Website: slack
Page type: stored-credit-cards
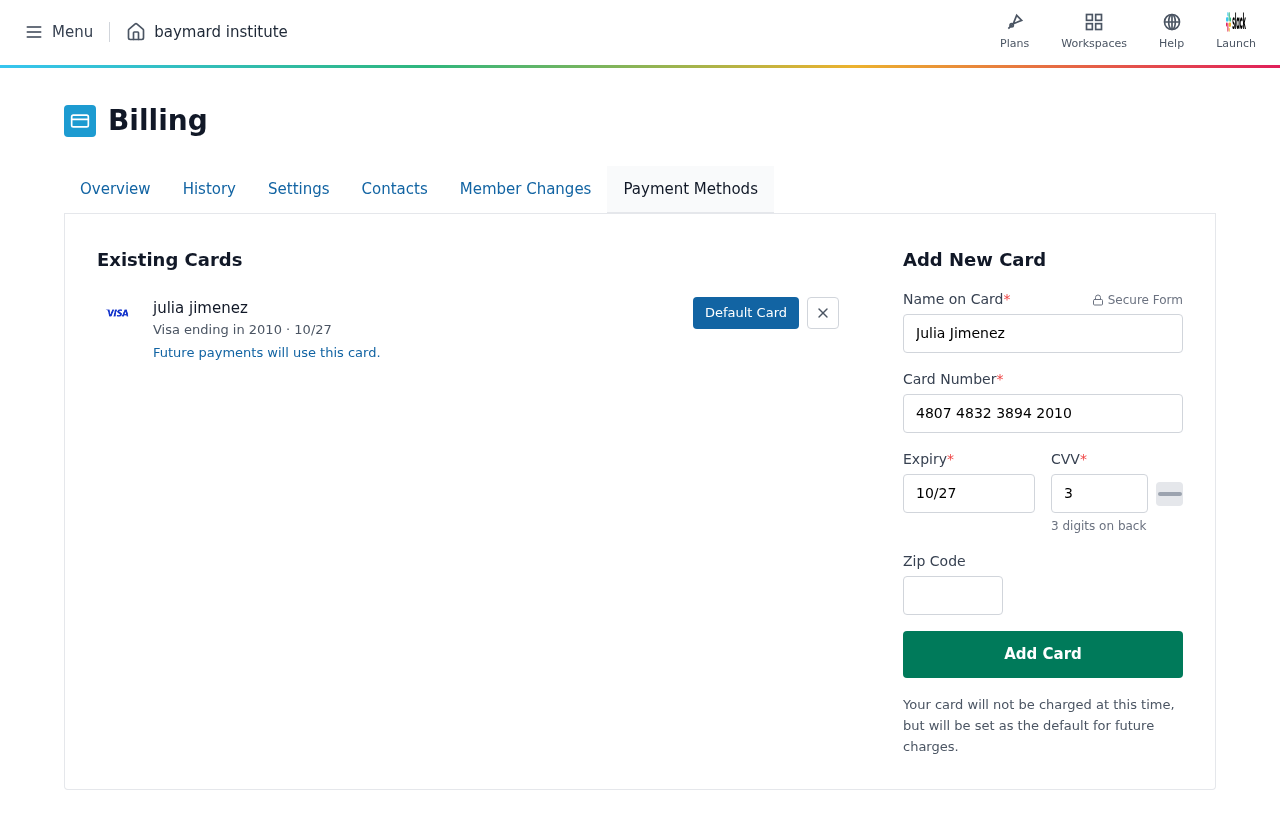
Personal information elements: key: PII_CARD_CVV
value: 305
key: PII_CARD_EXPIRY
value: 10/27
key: PII_CARD_EXPIRY_MONTH
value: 10
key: PII_CARD_EXPIRY_YEAR
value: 27
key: PII_CARD_LAST4
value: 2010
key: PII_CARD_NUMBER
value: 4807 4832 3894 2010
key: PII_CARD_TYPE
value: Visa
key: PII_FULLNAME
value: julia jimenez
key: PII_FULLNAME
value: Julia Jimenez
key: PII_POSTCODE
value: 35921